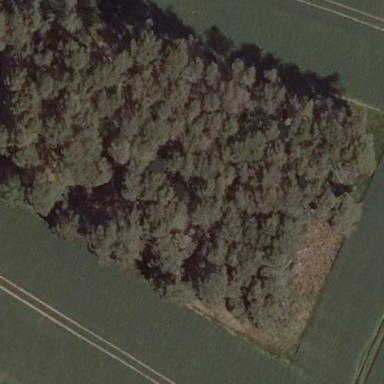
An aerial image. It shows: Forest area.